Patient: sex M, age 48
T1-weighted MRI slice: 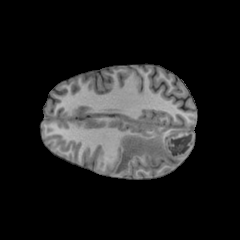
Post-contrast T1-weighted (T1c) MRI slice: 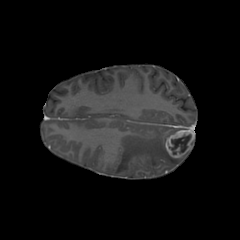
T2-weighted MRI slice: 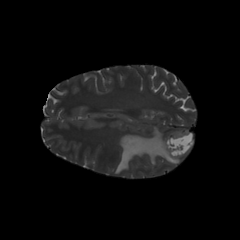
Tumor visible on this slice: yes
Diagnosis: Glioblastoma, IDH-wildtype
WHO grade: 4